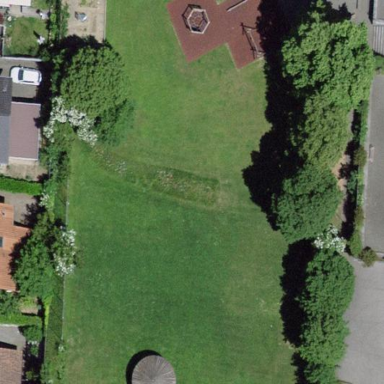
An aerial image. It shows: Playground area for leisure land.